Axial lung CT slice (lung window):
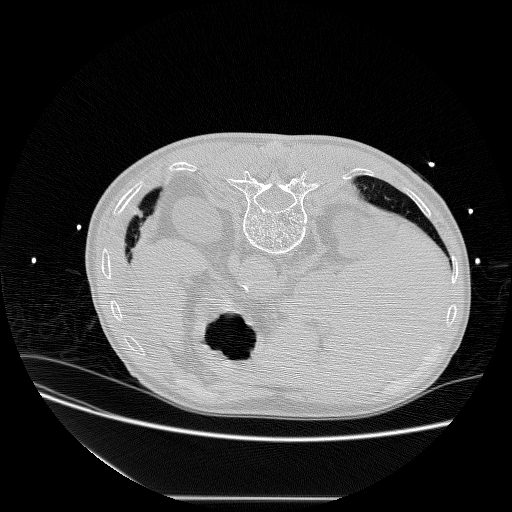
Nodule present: no